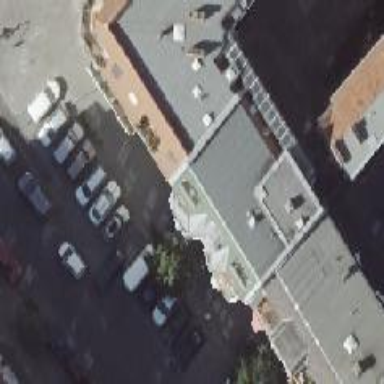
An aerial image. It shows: Saltbox shaped roof on apartment building.